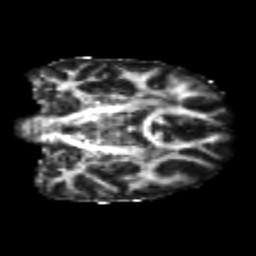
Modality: FA
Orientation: coronal
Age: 22
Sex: female
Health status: healthy
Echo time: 0.074 s